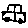
Label: car